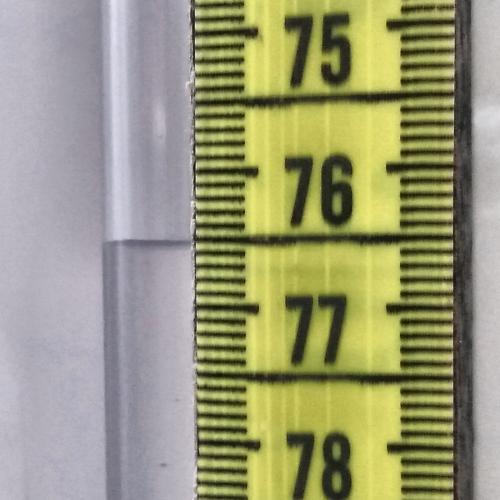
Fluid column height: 76.5 cm